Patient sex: M
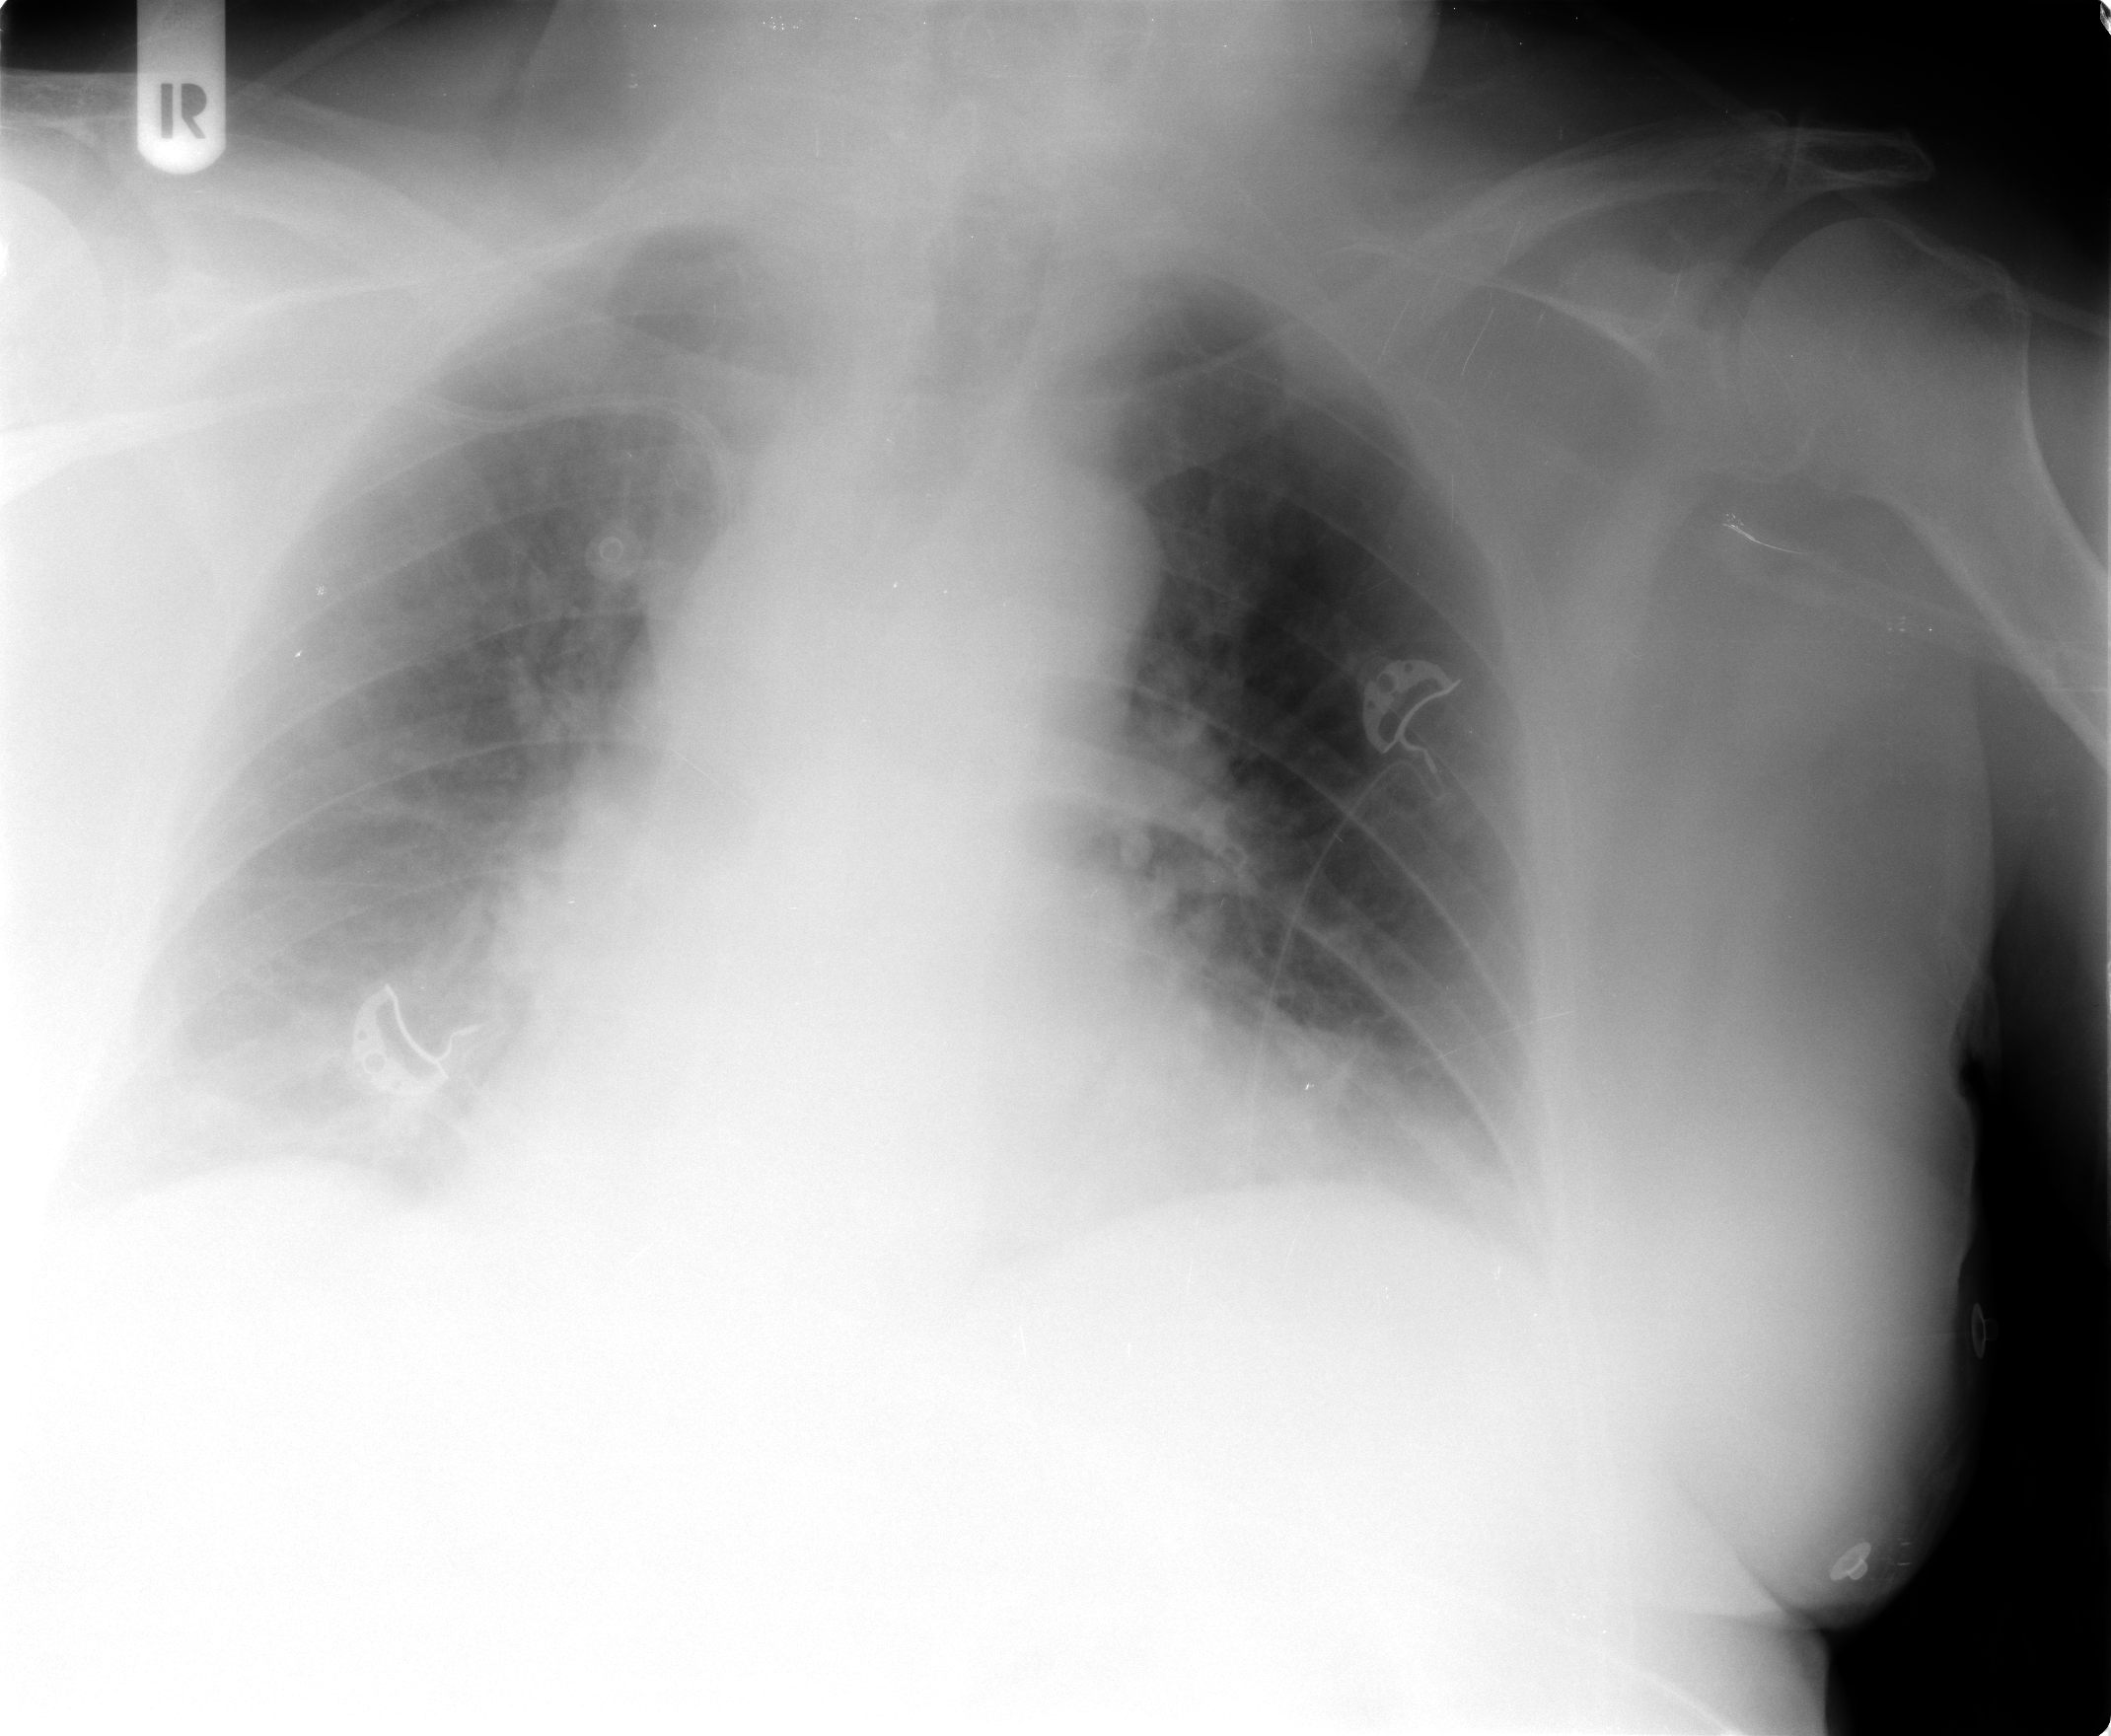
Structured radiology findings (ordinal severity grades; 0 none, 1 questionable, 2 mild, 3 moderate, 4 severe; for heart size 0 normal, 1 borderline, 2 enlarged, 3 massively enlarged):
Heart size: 2
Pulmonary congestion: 1
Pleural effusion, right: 2
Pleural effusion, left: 1
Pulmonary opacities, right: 0
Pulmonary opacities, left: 0
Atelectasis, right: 2
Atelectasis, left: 2